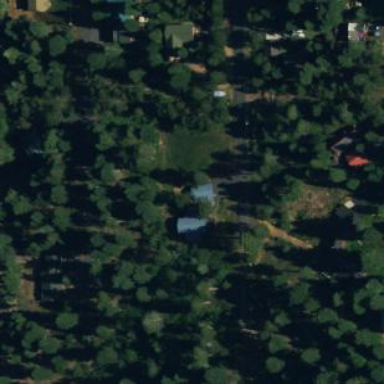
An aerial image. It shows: Evergreen needle-leaved forest.